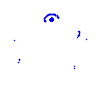
Particle: electron